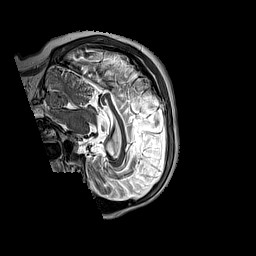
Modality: T2w
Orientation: sagittal
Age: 49
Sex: female
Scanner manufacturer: siemens
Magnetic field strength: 3 T
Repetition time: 3.2 s
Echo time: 0.212 s